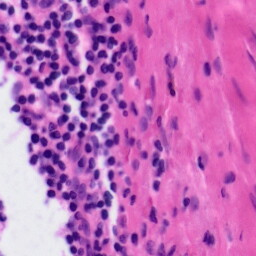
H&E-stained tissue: Tonsil